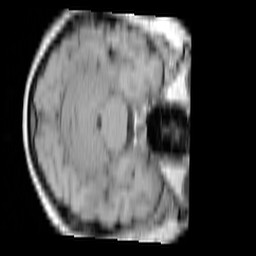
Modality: T1w
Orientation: axial
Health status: ill
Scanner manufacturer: siemens
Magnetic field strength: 3 T
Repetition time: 0.44 s
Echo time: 0.00266 s